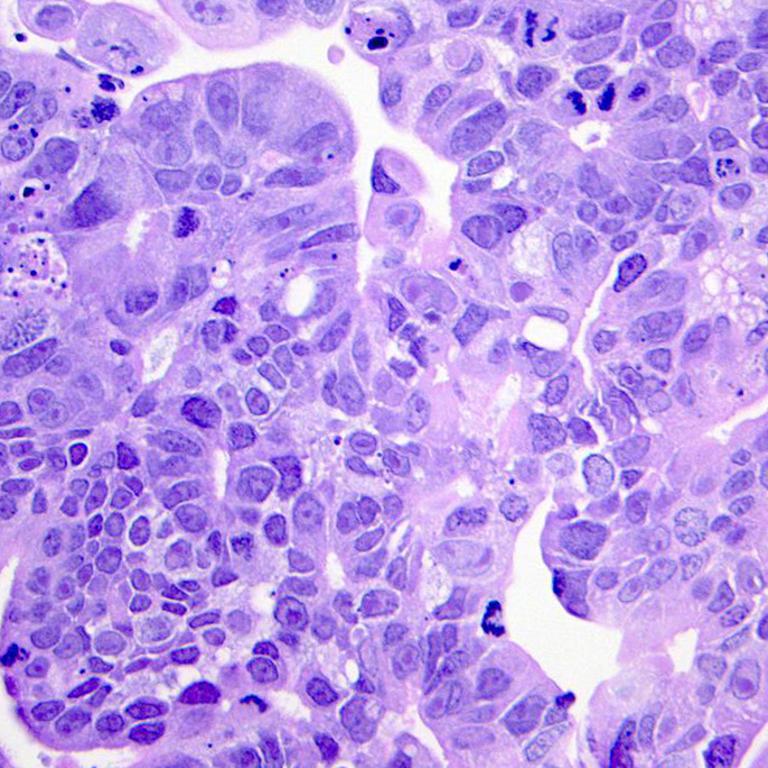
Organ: colon
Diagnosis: adenocarcinomas